Question: I have tried absolutely everything to avoid the NoClassDefFoundError when trying to use an external jar. No dice. WTF ADT?!
From a clean, brand new project, add external jar to build path, put in 'libs' folder, make sure it's checked. Android -> Fix Project Properties, adding and removing, rinsing and repeating. I checked the contents of the jar, and my files are there! I referenced it 20 ways, removed added and rebuilt, still the dern thing can't be found!!
Is there a way someone has, from step 1, made an external jar work inside Android using eclipse and ADT 20?
I tried adding it into only the 'libs/' folder, and tried what Ali suggested <URL>. I think I'm going to have to just try and add the source to my project directly, but that seems plain silly.
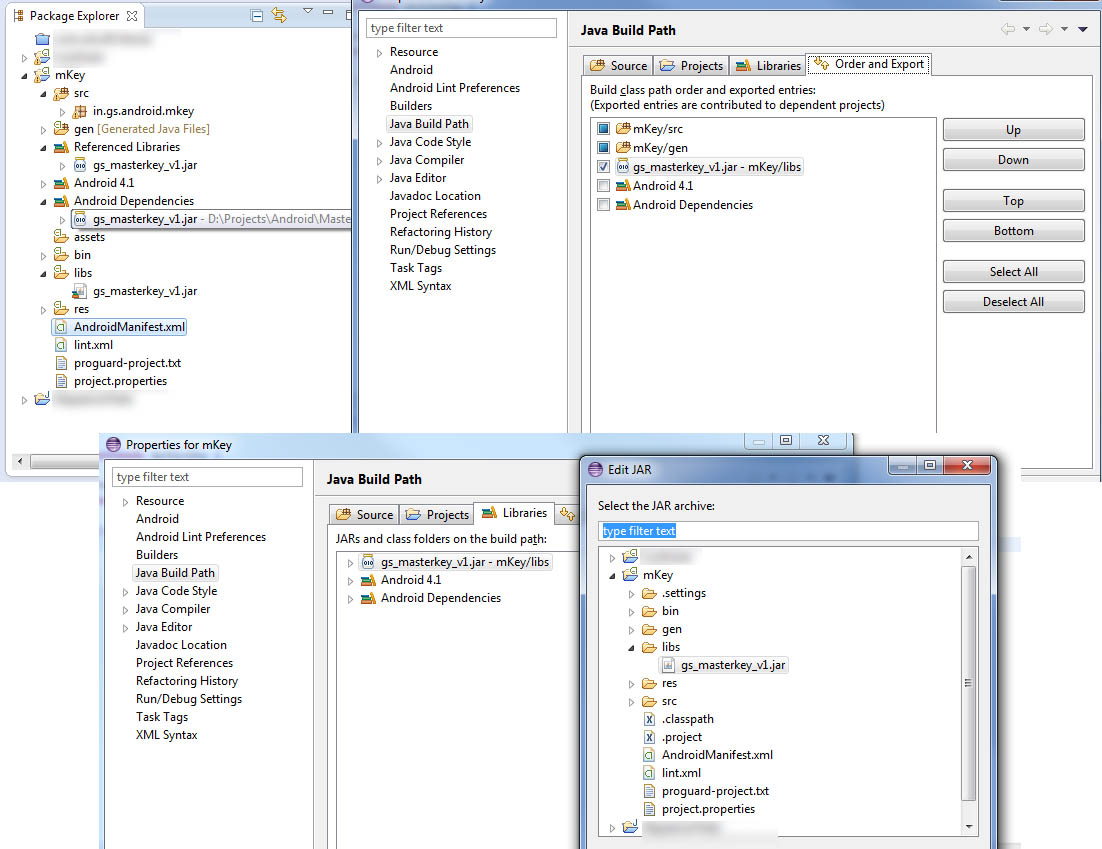
Answer: Oh. My. Goodness.
Turns out, and when I created my external project, it had the 1.7 (Java 7) as the default compliance level! Switching that down to match my Android project's compliance makes it all dandy.
Stuff like
'''
List<MyClass> mList = new ArrayList<>();
'''
And various '@Override' apparently made Android stick it's nose in the air.
Hopefully this helps someone else out who's been going bald over this issue!